Question: In the <URL> - 2.3.
In the video you can see the association in action:

After installing Visual Studio 2013 Update 2 RC I still don't see the option
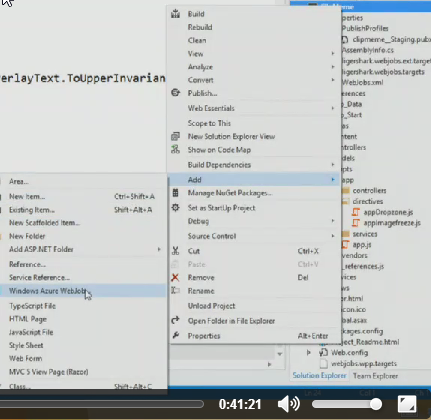
Answer: Just found this awesome extension that I was looking for:
> With this extension you can right click on a web project in Visual Studio and associate a console project as a WebJob. After doing that when you publish the web project the webjob project will be published into the correct location in your Azure Web Site
<URL>